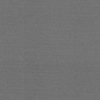
Label: dusty